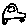
Label: car